Question: Tomcat Server hosting webservice app.
Website is built using SpringMVC and AngularJS.
REST GET triggers OPTIONS request, which fails.
The GET in question returns an application/JSON response.
Initially, I got the error :
"Failed to load resource: the server responded with a status of 403 (Forbidden)
> Failed to load <URL>' is therefore not allowed access. The response had HTTP status code 403."
Prior to this problem, all we did was have @CrossOrigin in our Controllers. Then httpd.conf was set to add those headers. Which it did for all the script-retrieving from the site (ironically not CORS) but not for the actual CORS responses. When I ensured Access-Control- Allow-Origin, Allow-Methods and Allow-Headers were returned in the response, by coding a CORSFilter into the webservice, the error changed to :
> "OPTIONS <URL>
Failed to load <URL>: Response for preflight has invalid HTTP status code 403."
The error was detected in a rather random way.
A process management colleague of mine had a windows 10 update.
Since said update, the entire webservice fails because it can't be reached. Any request from the site itself to the webapplication (same address, different ports), fail. My superior (I'm an intern) then found that in Chrome and IE(when using Server alias, not when using the "normal" URL) have the same issue without the windows 10 update. Prior to the update (or when using IE with normal URL), the GET does not seem to trigger an OPTIONS request.
After this I've tried to expand the Allow-Headers to include all fields present in the GET request/response. I also compare the Origin in the OPTIONS request to a whitelist of Origins, setting the OPTIONS response Allow-Origin header value to the request Origin value if they match.
So the origins match and all the headers in the request/response are set to be allowed. I've spent 3 days so far reading up on CORS and looking for solutions on the web. Most solutions mention the CORS filter I've implemented, and then there are a ton of dirty-workarounds from clearing the header entirely, to always responding 200 OK to OPTIONS requests. But they seem very "dirty" solutions.
Can anyone point me in the right direction? Should I be looking at adding CORS-related code to my Spring Controllers? Is the delegation of constructing httpRequests to AngularJS the crux of my problems? Or am I thinking in the wrong direction entirely?
Currently, my request/response headers look like this:

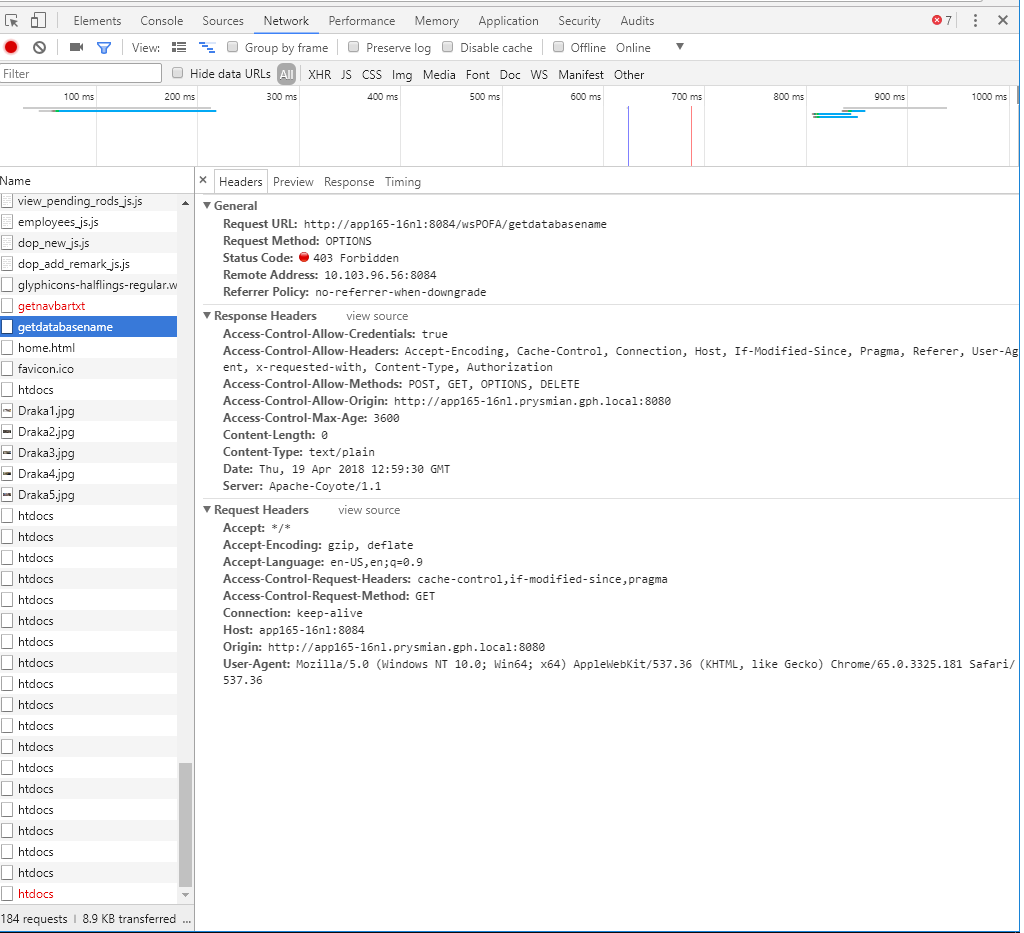
Answer: This question got downvoted, probably because I wasn't exactly clearminded by the time I decided to ask for help. In any case, I managed to resolve the problem today. By the time I posted the question, I had already made a Custom CORS filter at the application level. Changing this filter to manually set the Status Code to 200 for Options if the Allow-Origin and Allow-Methods fields were set and only applying the chain.doFilter() on non-options requests resolved the issue. I'm a bit unsure if it's an ideal/safe solution. But it works. Below you can find the full solution used.
web.xml:
'''
<filter>
<filter-name>SimpleCORSFilter</filter-name>
<filter-class>com.ofis.webservice.CORS.SimpleCORSFilter</filter-class>
</filter>
<filter-mapping>
<filter-name>SimpleCORSFilter</filter-name>
<url-pattern>/*</url-pattern>
</filter-mapping>
'''
Filter class:
'''
package com.ofis.webservice.CORS;
import java.io.IOException;
import java.util.ArrayList;
import javax.servlet.*;
import javax.servlet.http.HttpServletRequest;
import javax.servlet.http.HttpServletResponse;
public class SimpleCORSFilter implements Filter {
ArrayList<String> AllowedOrigins;
ArrayList<String> AllowedMethods;
@Override
public void doFilter(ServletRequest req, ServletResponse res, FilterChain chain) throws IOException, ServletException {
if (request.getMethod().equals("OPTIONS")) {
String reqOrigin;
reqOrigin = request.getHeader("Origin");
for (String origin : AllowedOrigins) {
if (origin.equals(reqOrigin)) {
response.setHeader("Access-Control-Allow-Origin", reqOrigin);
break;
}
}
String reqMethod;
reqMethod = request.getHeader("Access-Control-Request-Method");
for (String method : AllowedMethods) {
if (method.equals(reqMethod)) {
response.setHeader("Access-Control-Allow-Method", reqMethod);
}
}
response.setHeader("Access-Control-Max-Age", "3600");
response.setHeader("Access-Control-Allow-Credentials", "true");
response.setHeader("Access-Control-Allow-Headers", "cache-control,if-modified-since,pragma,Content-Type");
//Checks if Allow-Method and Allow-Origin got set. 200 OK if both are set.
if(!response.getHeader("Access-Control-Allow-Method").equals("") && !response.getHeader("Access-Control-Allow-Origin").equals("")){
response.setStatus(200);
}
} else {
chain.doFilter(req, res);
}
'''